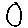
Label: circle